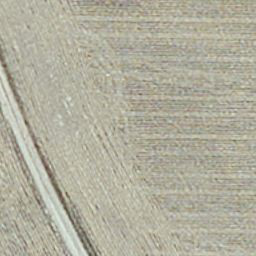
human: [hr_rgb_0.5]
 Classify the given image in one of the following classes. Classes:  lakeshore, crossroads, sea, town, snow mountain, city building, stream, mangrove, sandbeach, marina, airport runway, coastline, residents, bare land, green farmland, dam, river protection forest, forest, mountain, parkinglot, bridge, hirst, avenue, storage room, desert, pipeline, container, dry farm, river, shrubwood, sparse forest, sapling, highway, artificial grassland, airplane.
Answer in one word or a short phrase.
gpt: dry farm